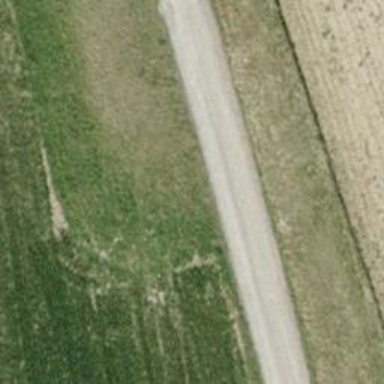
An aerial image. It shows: Gravel track with grade2 quality.